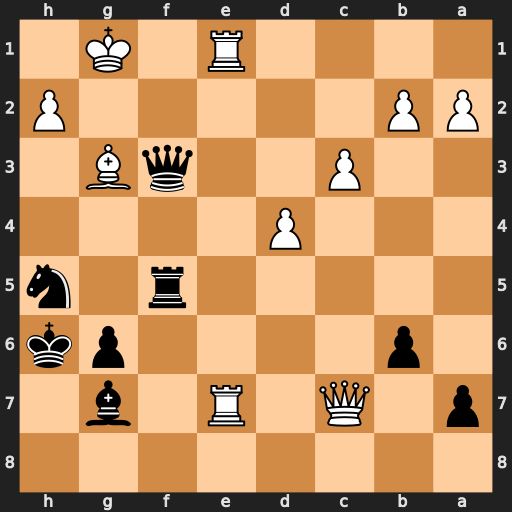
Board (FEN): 8/p1Q1R1b1/1p4pk/5r1n/3P4/2P2qB1/PP5P/4R1K1
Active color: b
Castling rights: -
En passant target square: -
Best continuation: Nf4 Bxf4+ Rxf4 R7e3 Rg4+